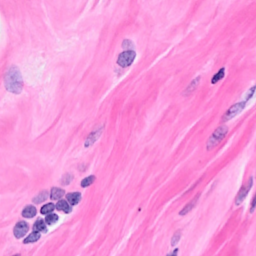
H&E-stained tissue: Breast